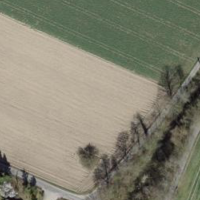
EUNIS habitat code: 52
Species observed at this site:
Filipendula ulmaria